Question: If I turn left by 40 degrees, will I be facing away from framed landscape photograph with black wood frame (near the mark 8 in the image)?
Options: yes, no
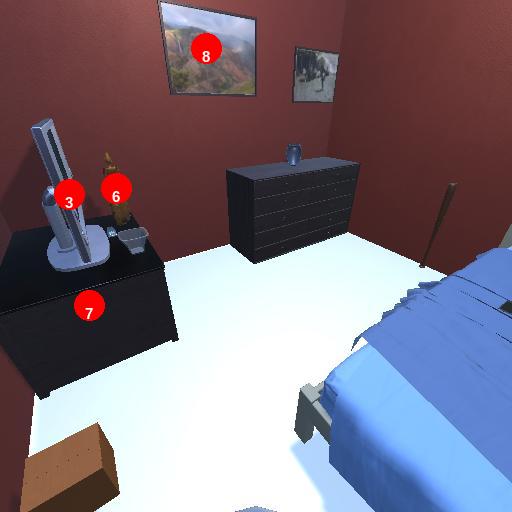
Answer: yes